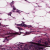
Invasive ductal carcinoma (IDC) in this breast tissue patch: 0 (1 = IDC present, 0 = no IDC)